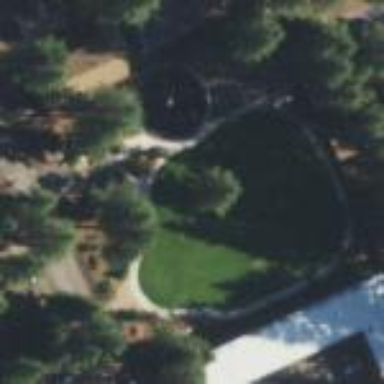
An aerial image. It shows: Park.